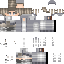
A male human skin with medium skin, wearing brown long hair dressed in a blue hoodie and black pants, featuring a closed mouth.